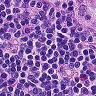
Metastatic tissue present: no